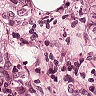
Metastatic tissue present: yes